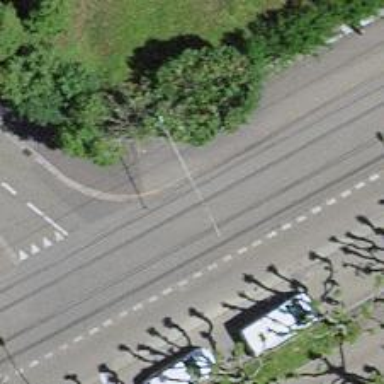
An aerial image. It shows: Tram stop for public transport.